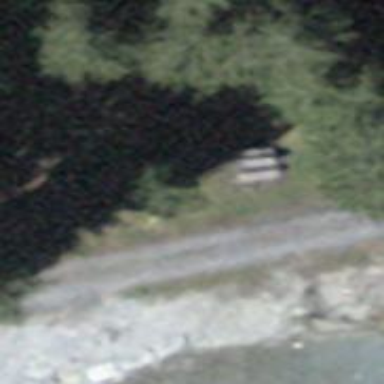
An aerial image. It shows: Picnic area with picnic tables and shelters.